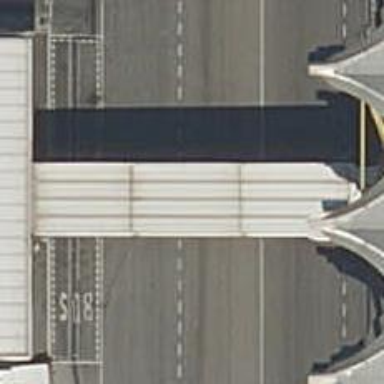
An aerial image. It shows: Airport gate.